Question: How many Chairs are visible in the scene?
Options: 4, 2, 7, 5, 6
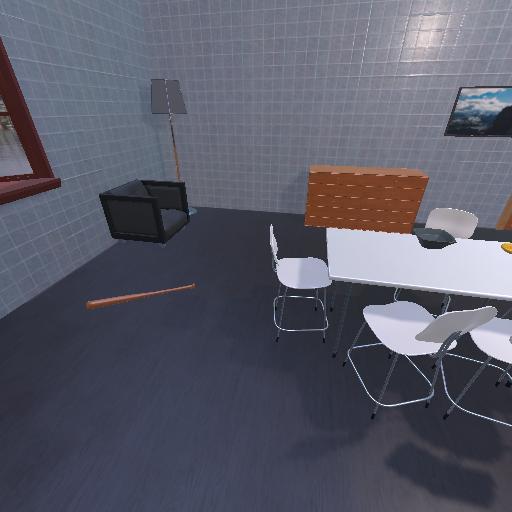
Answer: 4